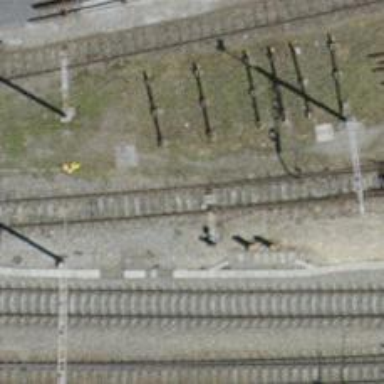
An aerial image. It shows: Railway switch.